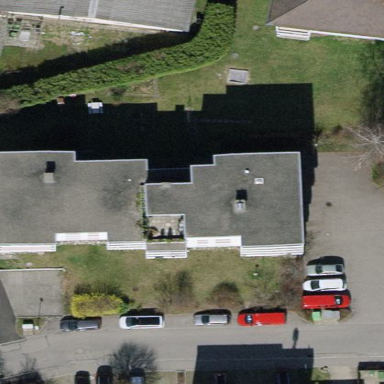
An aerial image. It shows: Apartment building with flat roof.